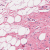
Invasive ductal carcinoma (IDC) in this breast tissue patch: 0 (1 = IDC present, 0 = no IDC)